Question: I have problem with . I have my main activity called 'SecondActivity.java' where I have only like for example . After click on this button new activity is created, 'KierunkiActivity.java' as you can see below:
'''
kierunkiButton.setOnClickListener(new OnClickListener() {
public void onClick(View arg0) {
Intent intent = new Intent();
intent.setClass(SecondActivity.this, KierunkiActivity.class);
startActivity(intent);
}
});
'''
The new activity, 'KierunkiActivity' is a ListActivity as you can see below:
'''
public class KierunkiActivity extends ListActivity {
SharedPreferences preferences;
SQLiteDatabase sqliteData;
static String kier;
static ArrayList<String> results = new ArrayList<String>();
protected void onCreate(Bundle savedInstanceState) {
super.onCreate(savedInstanceState);
setContentView(R.layout.lista_activity2);
preferences = PreferenceManager.getDefaultSharedPreferences(this);
openAndQueryDatabase();
displayResultList();
}
protected void onListItemClick(ListView l, View v, int position, long id) {
super.onListItemClick(l, v, position, id);
//Object o = this.getListAdapter().getItem(position);
Object selectedItem = l.getItemAtPosition(position);
kier = selectedItem.toString();
if (position == 0) {
Intent intent = new Intent();
intent.setClass(KierunkiActivity.this, MatematykaActivity.class);
startActivity(intent);
} else if (position == 1) {
Intent intent = new Intent();
intent.setClass(KierunkiActivity.this, MatematykaActivity.class);
startActivity(intent);
}
}
private void openAndQueryDatabase() {
try {
DBHelper dbHelper = new DBHelper(this.getApplicationContext());
sqliteData = dbHelper.getReadableDatabase();
Cursor c = sqliteData.rawQuery(
"select Kierunek from Kierunki order by _id", null);
System.out.println("------cursor: " + c.getCount());
if (c != null) {
if (c.moveToFirst()) {
do {
String kier = c.getString(c.getColumnIndex("Kierunek"));
results.add(kier);
} while (c.moveToNext());
}
}
System.out.println("---------" + results.size() + "--------------");
} catch (SQLiteException se) {
Log.e(getClass().getSimpleName(),
"Could not create or Open the database");
}
}
private void displayResultList() {
setListAdapter(new ArrayAdapter<String>(this,
android.R.layout.simple_list_item_1, results));
getListView().setTextFilterEnabled(true);
}
'''
My problem is that to the listview (in my 'KierunkiActivity') rows are added each time I click .
---
What I mean: First time I click I have 2 rows(correct). When I go back to previous activity and again click I have these old 2 rows AND 2 rows additional (of course the same). And after third time I have six and go on and on.
I think that I should check if this listview is populated each time after click or remove all rows from this listview. But i don't how to do this.

Thanks in advance!
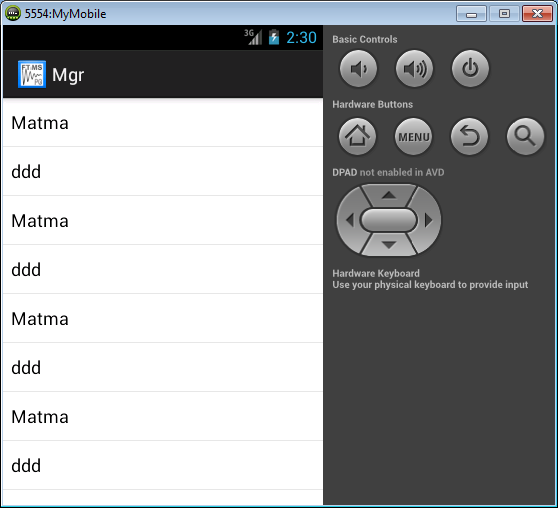
Answer: Just remove 'new ArrayList<String>();' from top of code and place it in 'openAndQueryDatabase' method.
'''
private void openAndQueryDatabase() {
results = new ArrayList<String>();
}
'''